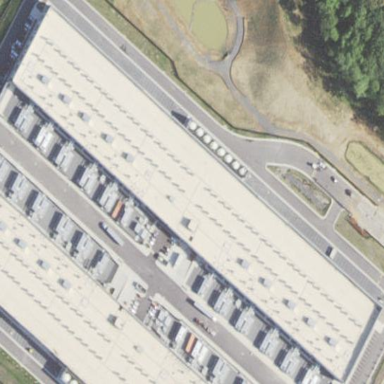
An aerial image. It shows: Data center building.